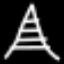
Label: The Eiffel Tower